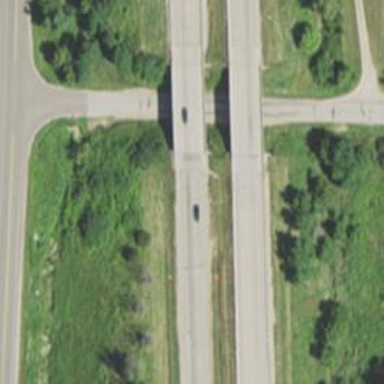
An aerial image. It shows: Motorway bridge.